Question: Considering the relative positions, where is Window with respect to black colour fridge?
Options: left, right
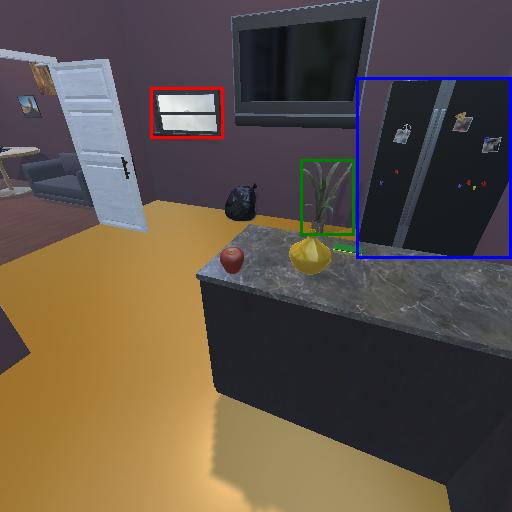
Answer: left